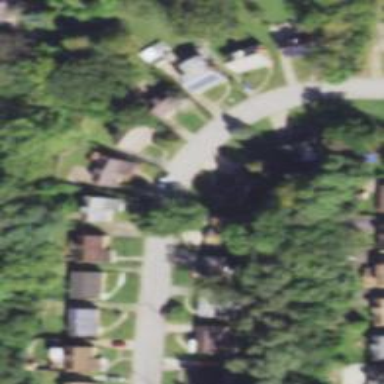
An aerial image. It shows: Driveway.